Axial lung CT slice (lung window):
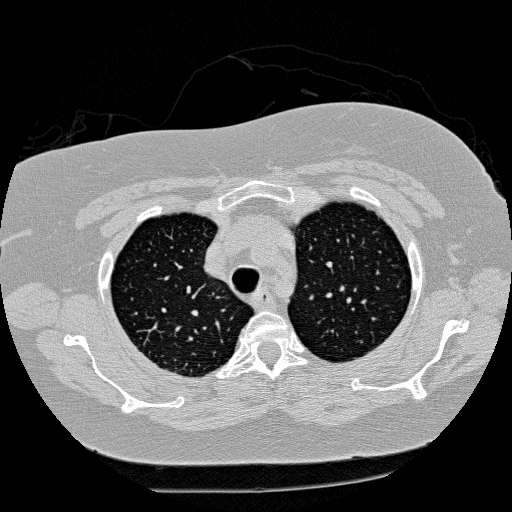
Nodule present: no